Question: I have configured Active directory login for React application. I'm getting this error. I have registered my application in azure also.
Code written in authconfig.js file:
]
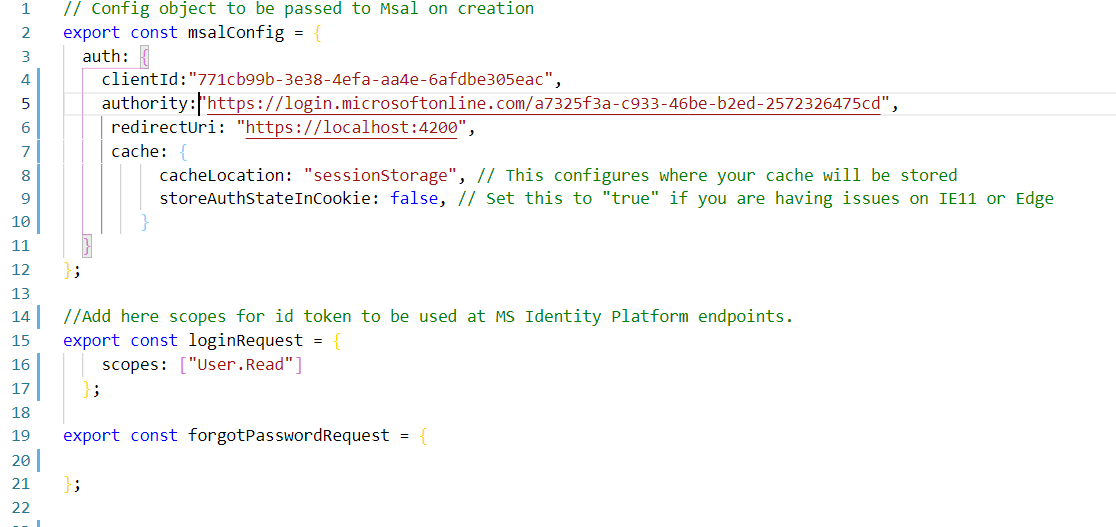
Answer: I could see you've configured RedirectURI with "https://localhost:4200" from authconfig.js so wondering do you have same URL configured as Redirect URI in azure AD for registered application? This value must match exactly lets say if your code configured "http://localhost:4200" but in Azure AD you have replyurl as "http://localhost:4200" (without "S") then above error is expected.
<URL>
More detail refer : <URL>